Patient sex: F
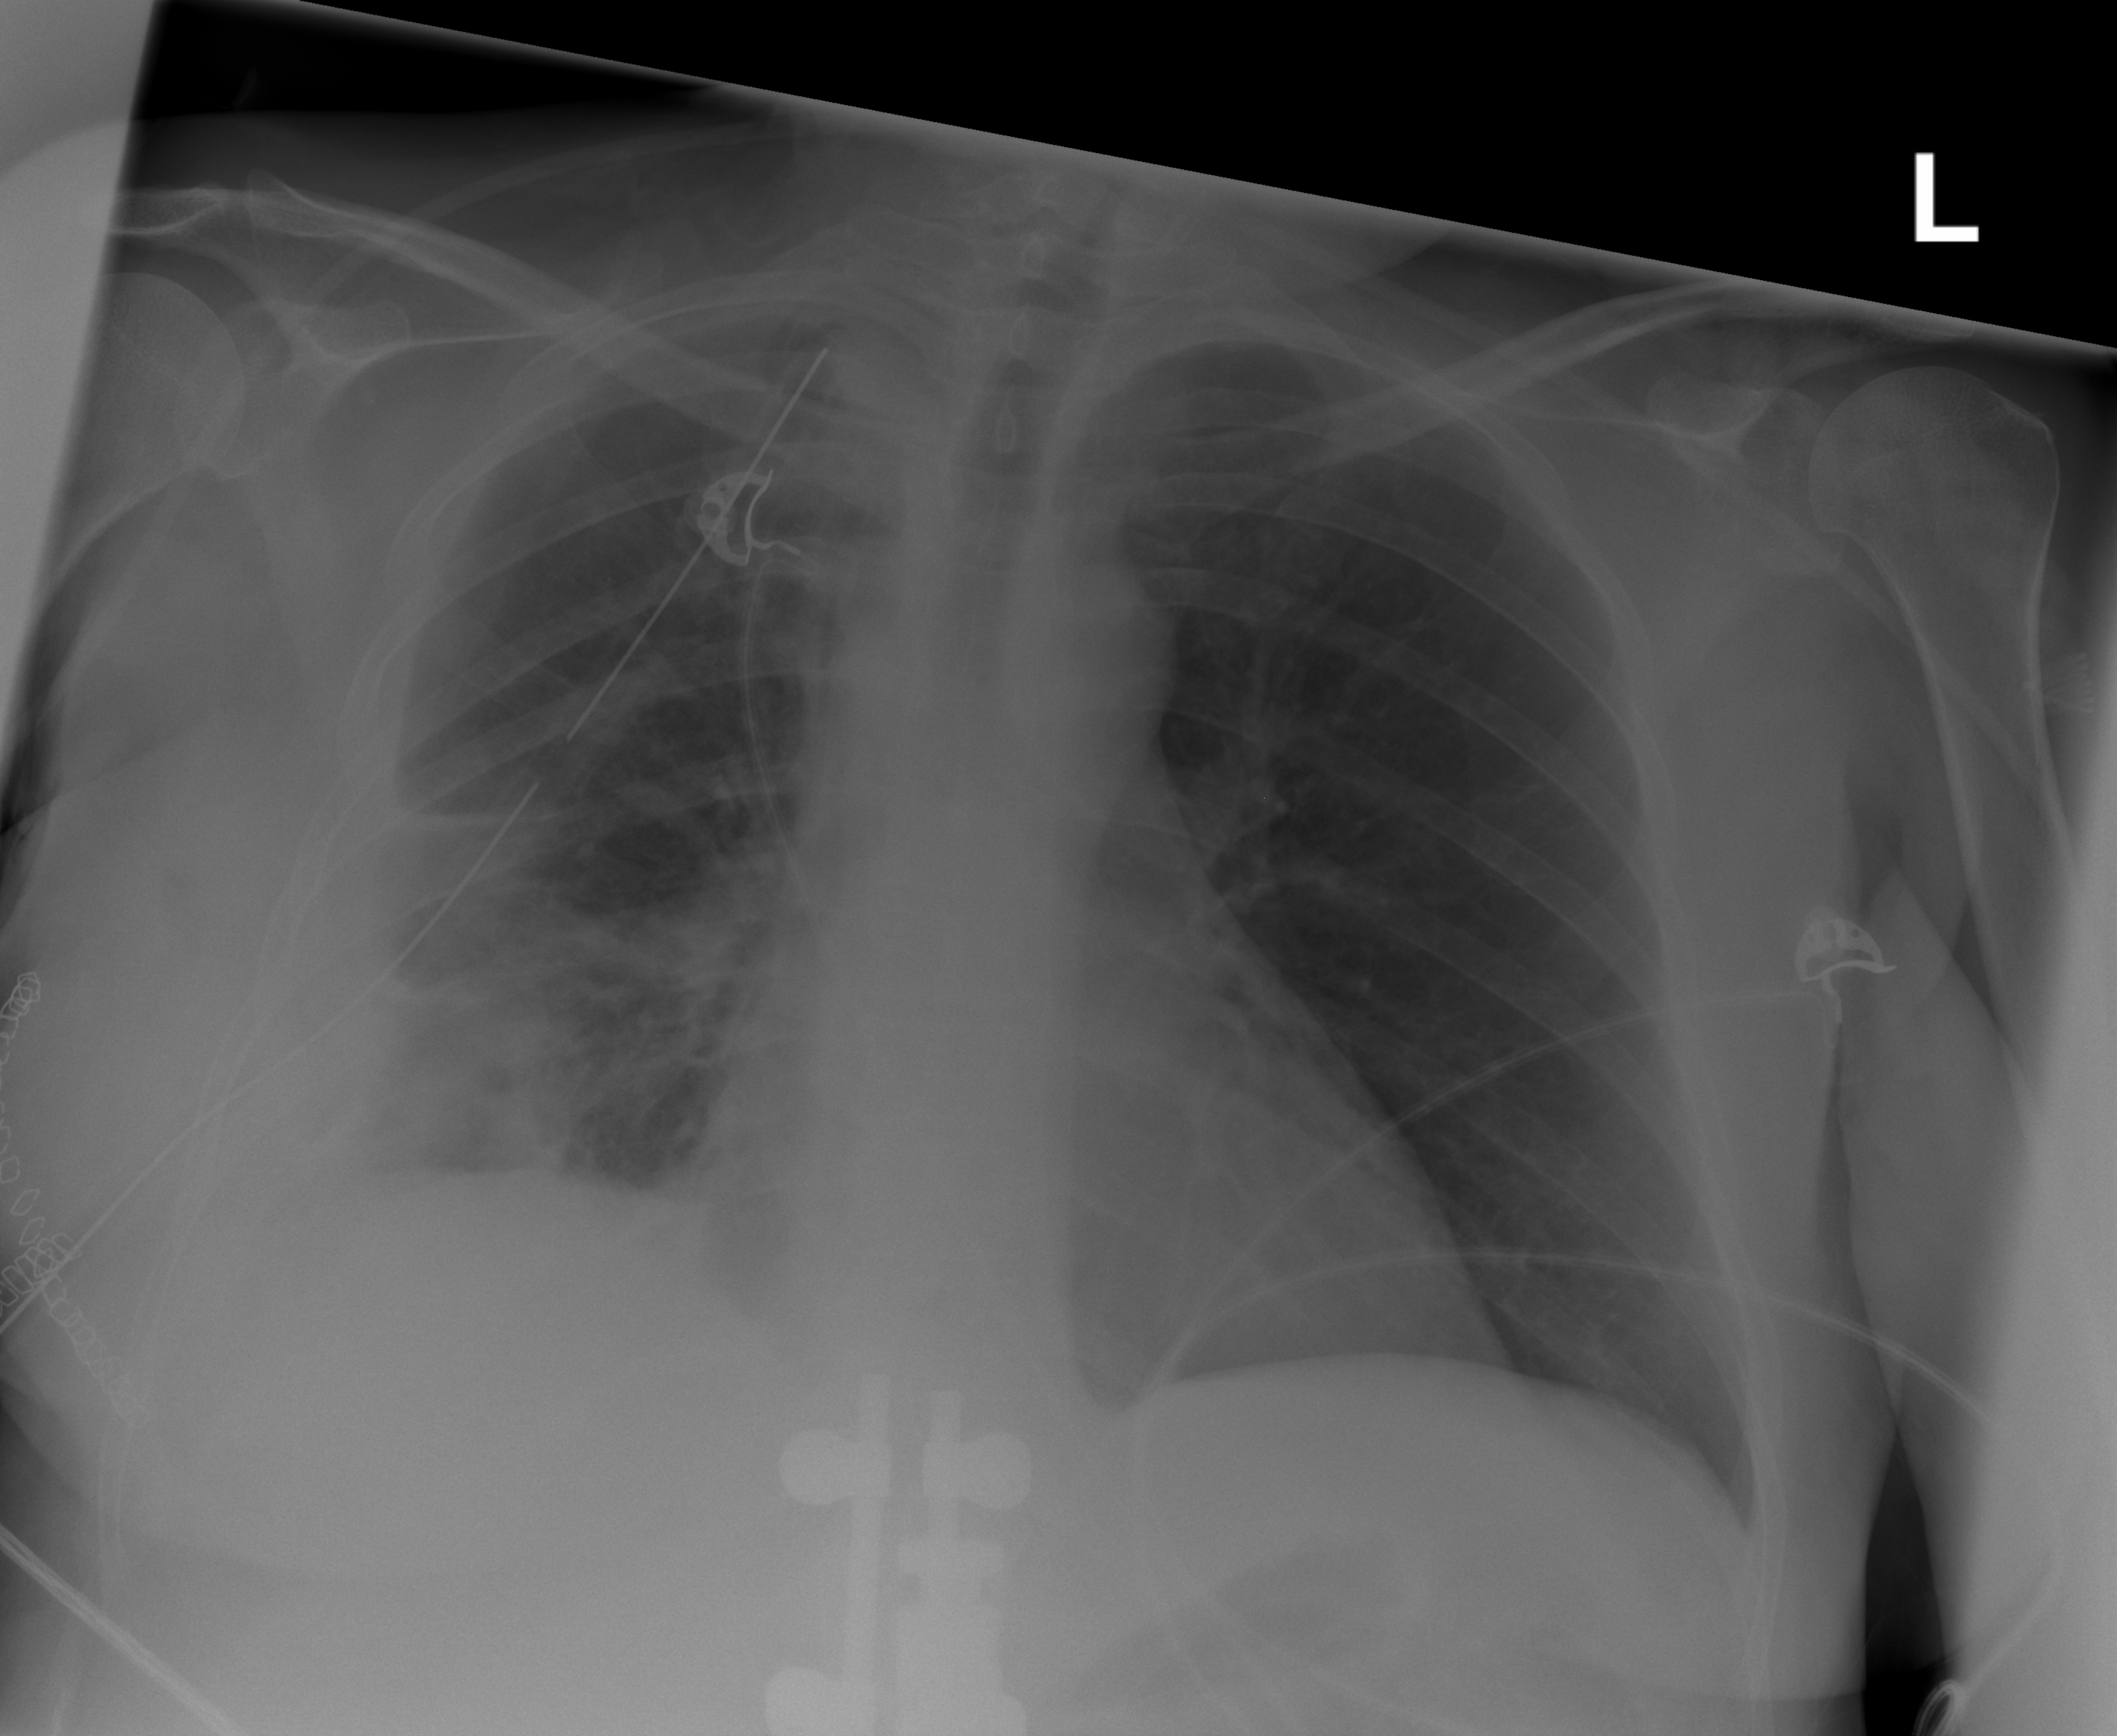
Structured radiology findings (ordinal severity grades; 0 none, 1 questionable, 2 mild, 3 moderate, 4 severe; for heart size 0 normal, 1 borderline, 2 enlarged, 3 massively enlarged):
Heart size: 0
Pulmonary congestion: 0
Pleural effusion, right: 2
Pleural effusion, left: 0
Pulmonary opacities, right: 1
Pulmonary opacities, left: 0
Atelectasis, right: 2
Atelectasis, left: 0